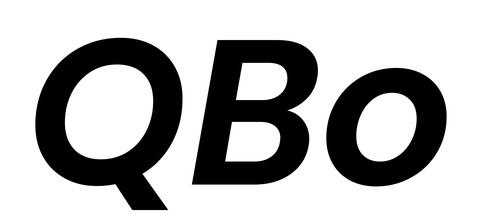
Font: Poppins-SemiBoldItalic